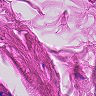
Metastatic tissue present: no